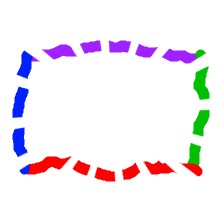
Shape: rectangle